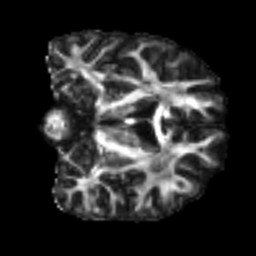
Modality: FA
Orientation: coronal
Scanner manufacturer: siemens
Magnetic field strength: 3 T
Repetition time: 4 s
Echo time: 0.0594 s